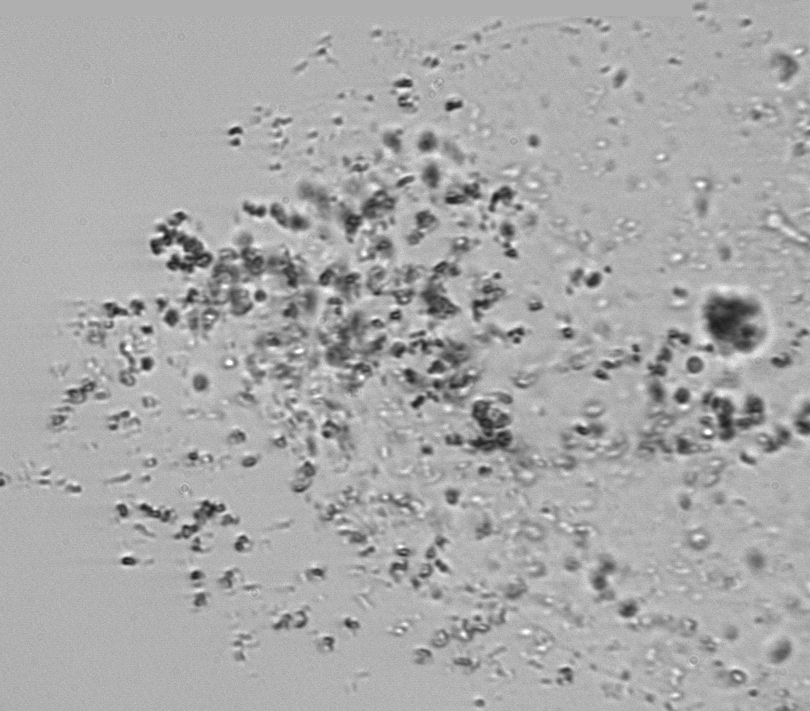
Label: Phaeocystis